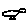
Label: bird